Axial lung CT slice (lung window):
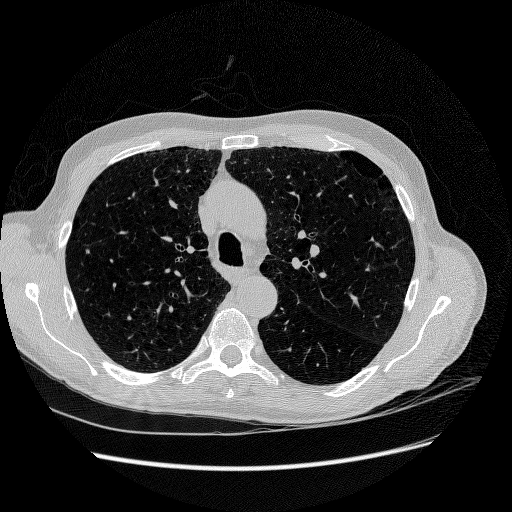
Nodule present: yes
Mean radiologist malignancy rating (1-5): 2.667